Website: lowes
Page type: customer-info-address
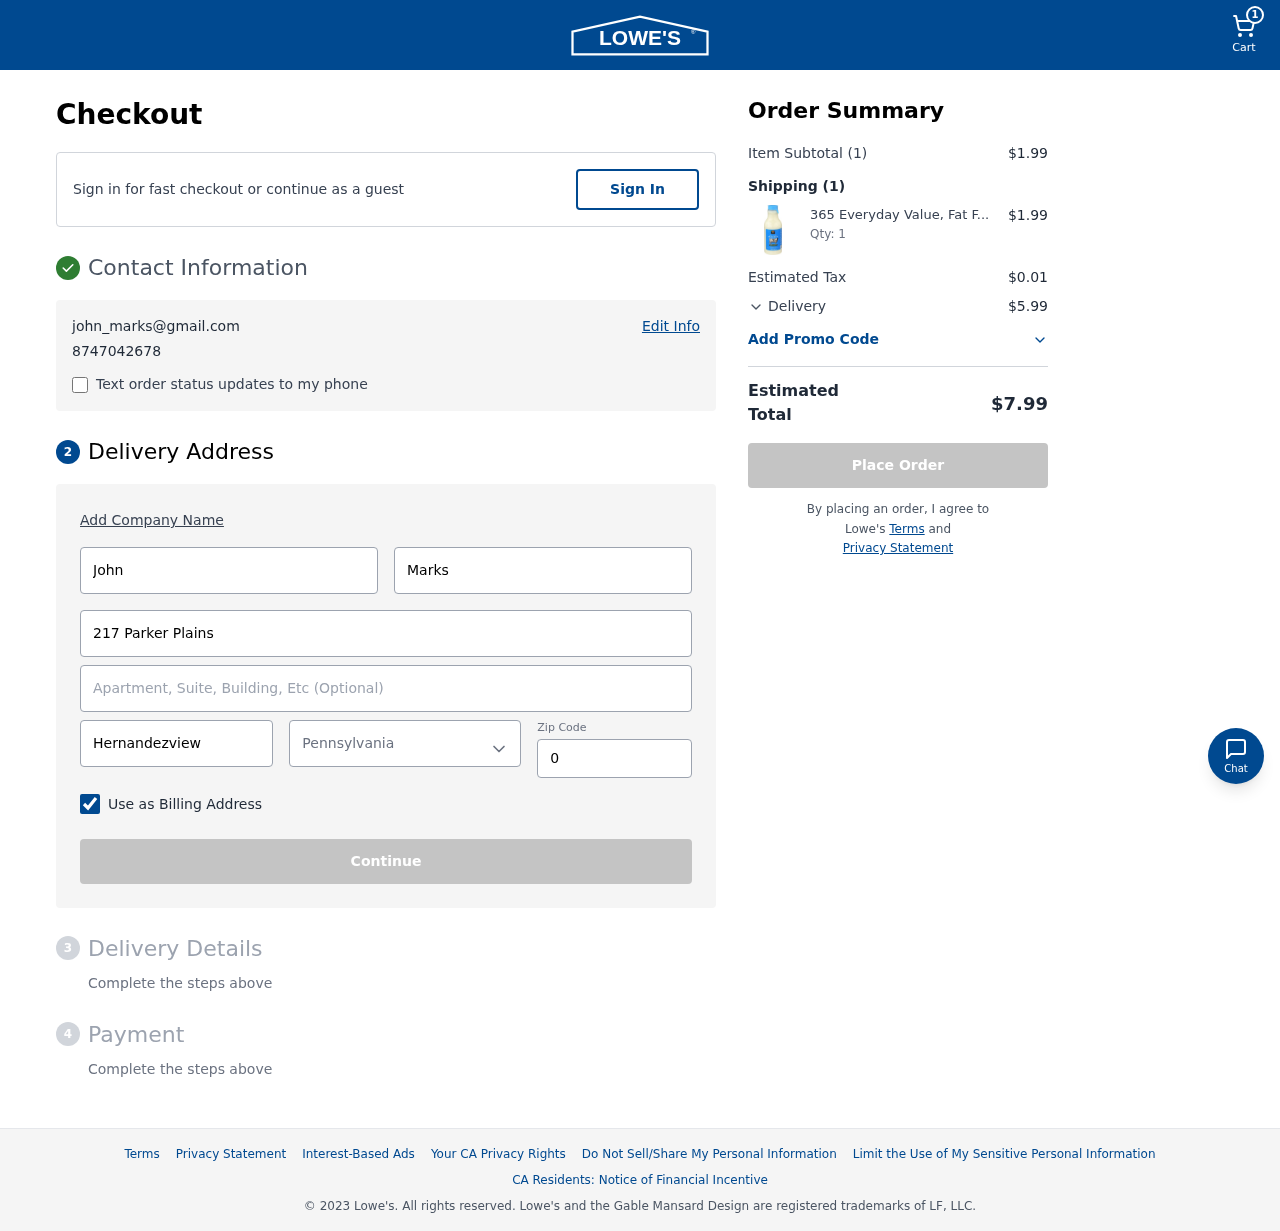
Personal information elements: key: PII_CITY
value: Hernandezview
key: PII_EMAIL
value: john_marks@gmail.com
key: PII_FIRSTNAME
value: John
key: PII_LASTNAME
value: Marks
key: PII_PHONE
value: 8747042678
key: PII_POSTCODE
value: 09106
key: PII_STATE
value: Pennsylvania
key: PII_STREET
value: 217 Parker Plains
Product elements: key: PRODUCT1_NAME
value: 365 Everyday Value, Fat Free Skim Milk, Pint
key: PRODUCT1_QUANTITY
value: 1
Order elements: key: ORDER_NUM_ITEMS
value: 1
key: ORDER_SUBTOTAL
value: $1.99
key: ORDER_NUM_ITEMS2
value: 1
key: ORDER_SUBTOTAL2
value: $1.99
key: ORDER_TAX
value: $0.01
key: ORDER_SHIPPING_COST
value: $5.99
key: ORDER_TOTAL
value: $7.99